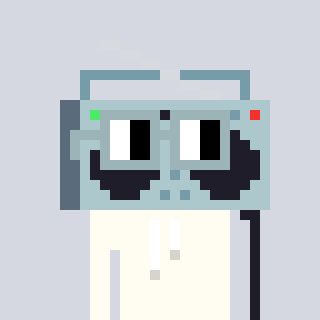
a pixel art character with square dark gray glasses, a boombox-shaped head and a grayscale-colored body on a cool background